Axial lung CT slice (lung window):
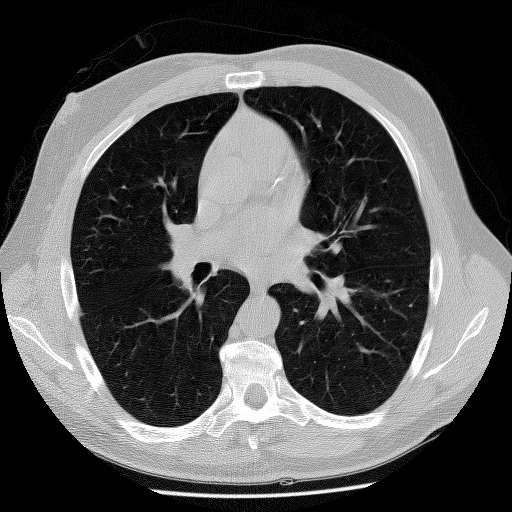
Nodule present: no